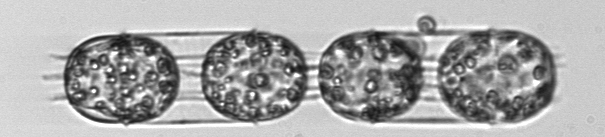
Label: Stephanopyxis